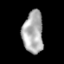
Tissue: lung
Cell type: Epithelial cells
Senescence score: 0.2099
Nuclear area (px): 851
Mean DAPI intensity: 171.911